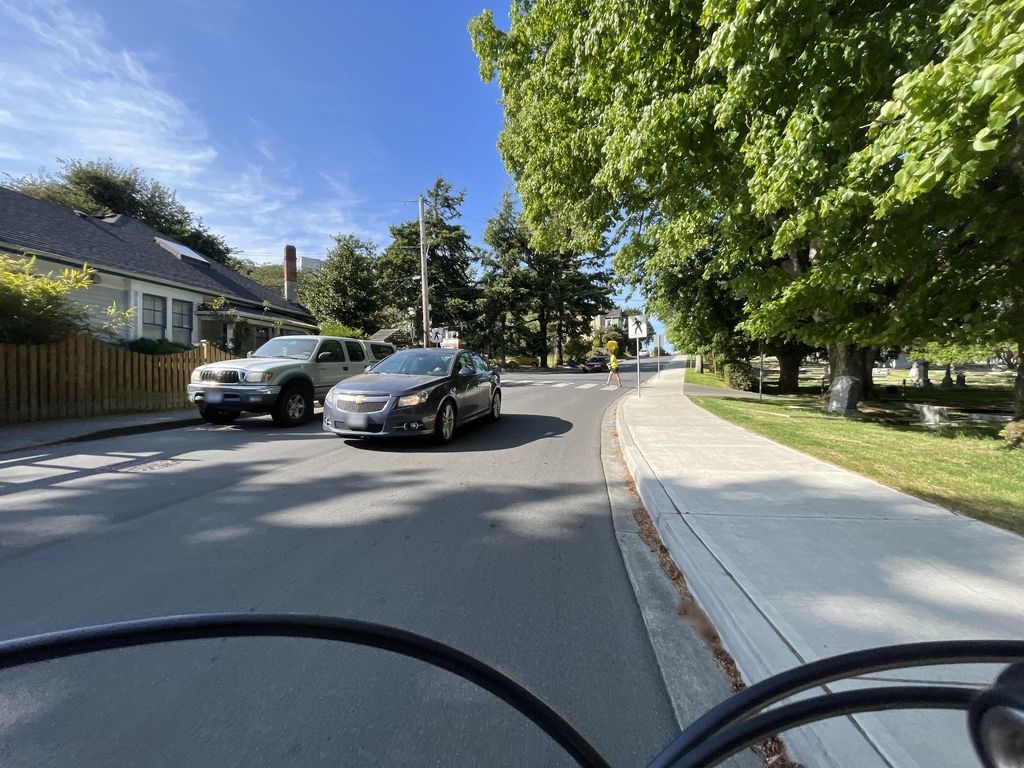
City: victoria